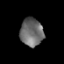
Tissue: prostate
Cell type: Fibroblasts
Senescence score: 0.7249
Nuclear area (px): 631
Mean DAPI intensity: 107.555